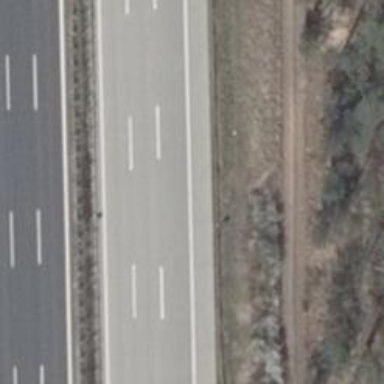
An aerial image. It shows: Motorway junction.